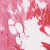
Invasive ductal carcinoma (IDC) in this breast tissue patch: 0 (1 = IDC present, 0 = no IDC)